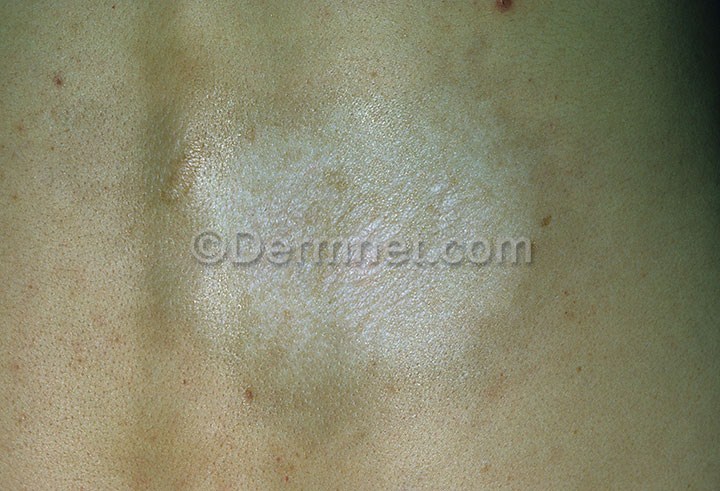
Disease: Lupus and other Connective Tissue diseases